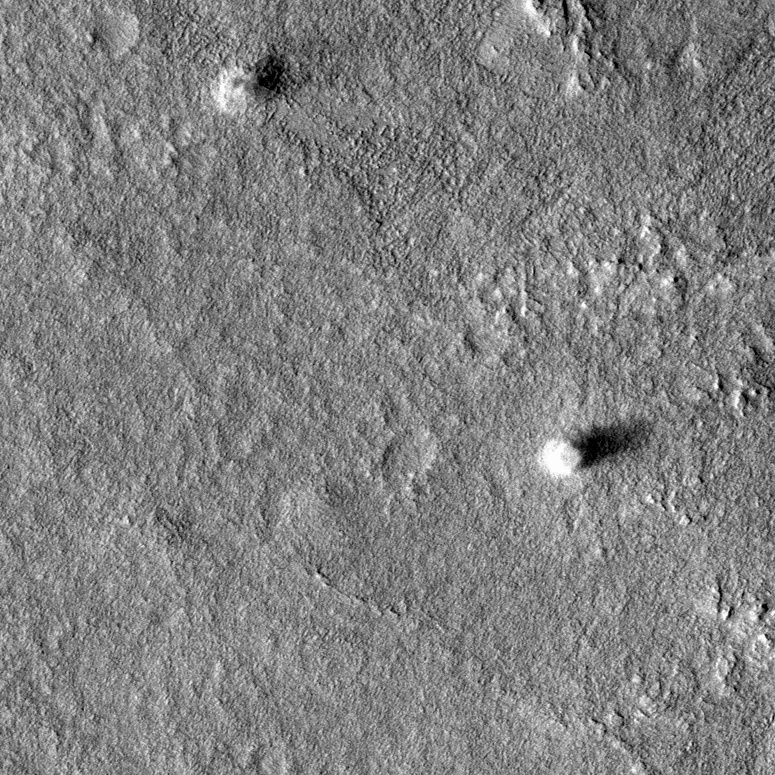
Label: dustdevil, dustdevil